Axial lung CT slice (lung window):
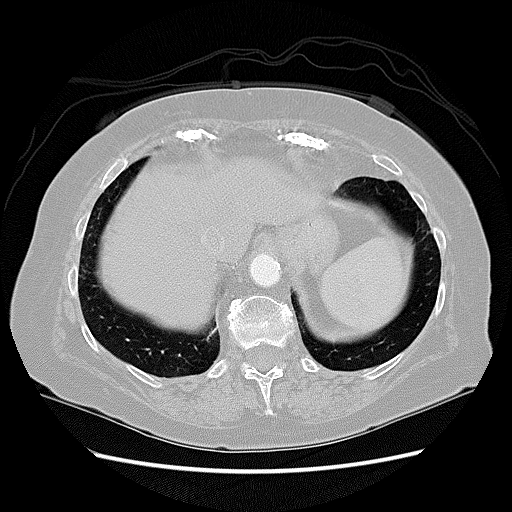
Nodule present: no